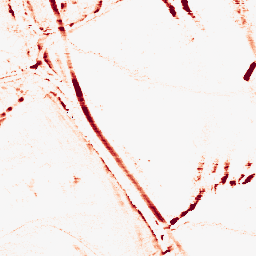
Category: morphological
Decomposition family: morphological_rect
Decomposition parameters: operation: opening
width: 10
height: 3
Upsampling method: bicubic_3x
Upsampling parameters: scale: 3
Upsampling scale: 3